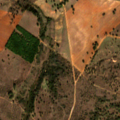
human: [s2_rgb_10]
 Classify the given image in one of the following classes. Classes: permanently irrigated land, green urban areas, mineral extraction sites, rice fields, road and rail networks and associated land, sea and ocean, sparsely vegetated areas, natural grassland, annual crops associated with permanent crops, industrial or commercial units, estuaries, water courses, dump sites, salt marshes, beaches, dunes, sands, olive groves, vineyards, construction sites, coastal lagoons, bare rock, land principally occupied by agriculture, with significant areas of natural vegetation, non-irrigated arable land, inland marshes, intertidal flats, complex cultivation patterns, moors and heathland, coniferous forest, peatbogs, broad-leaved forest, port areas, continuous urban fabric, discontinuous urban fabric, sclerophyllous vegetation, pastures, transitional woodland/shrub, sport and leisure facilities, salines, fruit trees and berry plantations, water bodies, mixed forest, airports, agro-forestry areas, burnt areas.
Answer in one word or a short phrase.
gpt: non-irrigated arable land, pastures, complex cultivation patterns, agro-forestry areas, transitional woodland/shrub